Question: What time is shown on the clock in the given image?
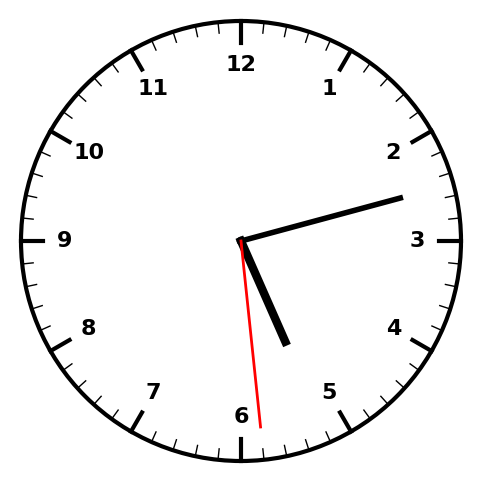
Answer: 05:12:29